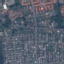
Label: Residential